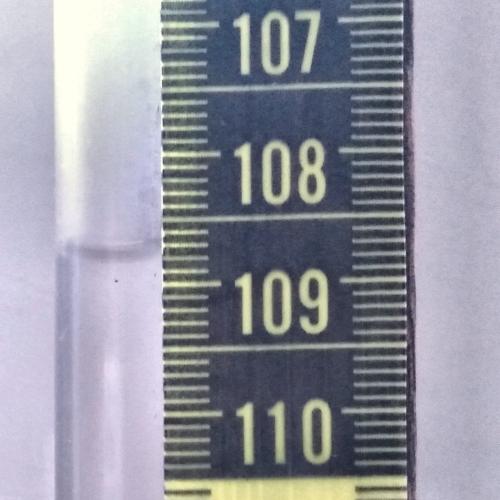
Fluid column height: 108.8 cm